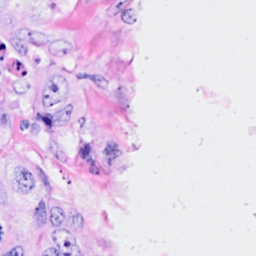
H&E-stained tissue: Breast